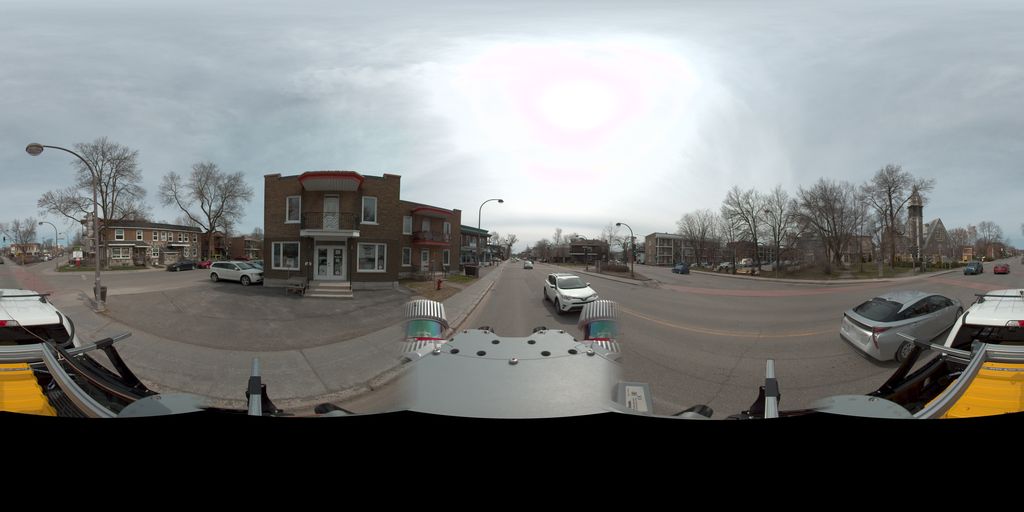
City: quebec_city